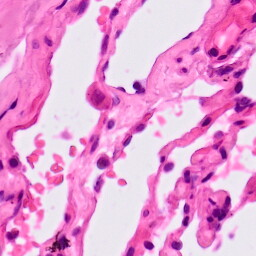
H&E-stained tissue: Lung